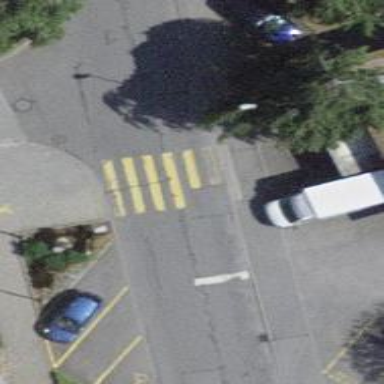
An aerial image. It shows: Footway with zebra crossing.